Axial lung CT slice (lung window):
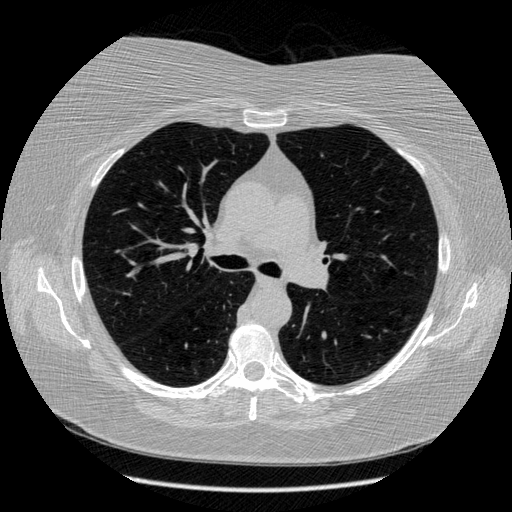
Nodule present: no